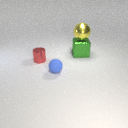
small red metal cylinder to the left of large green metal cube